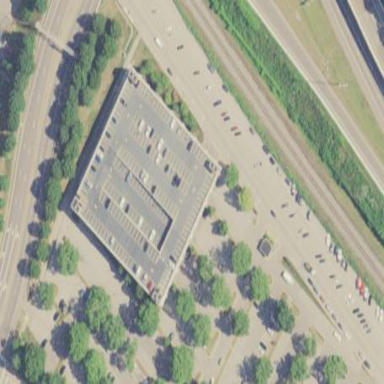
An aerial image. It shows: Multi-storey parking building.